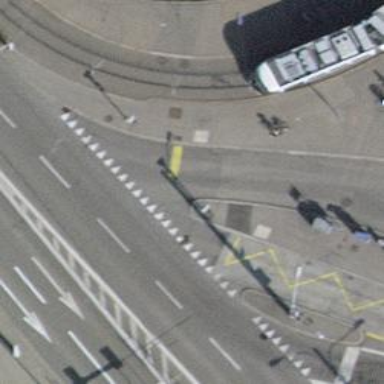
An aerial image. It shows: Paved platform for public transport.